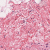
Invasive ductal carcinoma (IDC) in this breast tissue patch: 0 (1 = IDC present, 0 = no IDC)